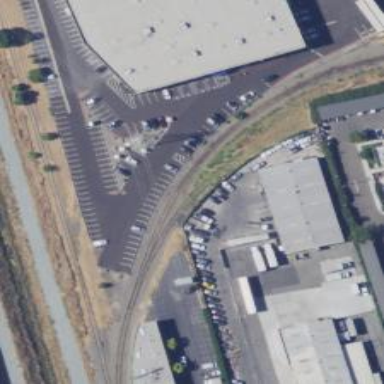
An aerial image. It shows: Railway spur service.